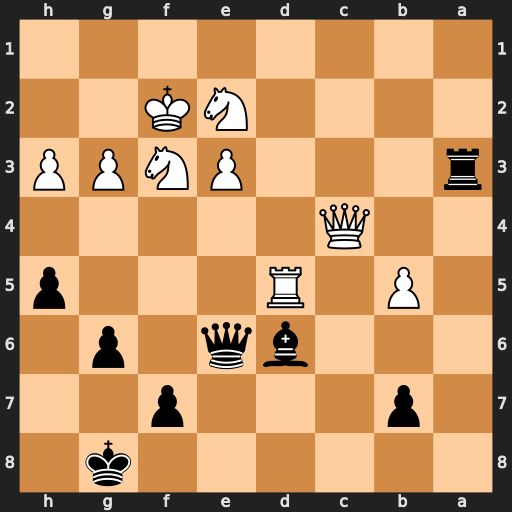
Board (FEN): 6k1/1p3p2/3bq1p1/1P1R3p/2Q5/r3PNPP/4NK2/8
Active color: b
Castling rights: -
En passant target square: -
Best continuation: Qxe3+ Kf1 Qxf3+